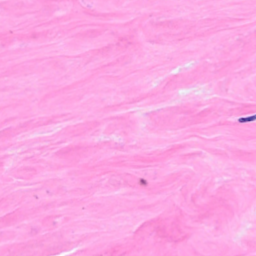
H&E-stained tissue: Breast